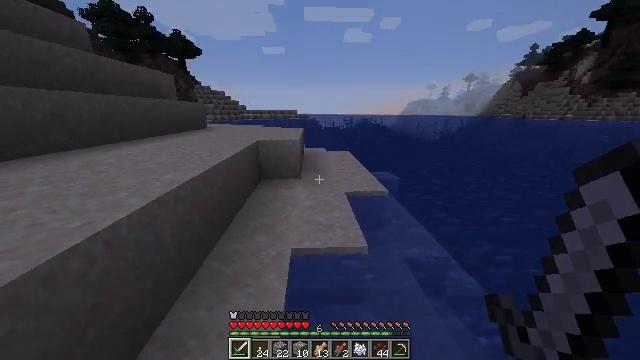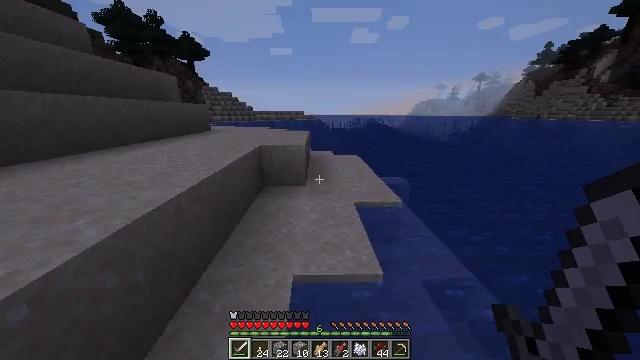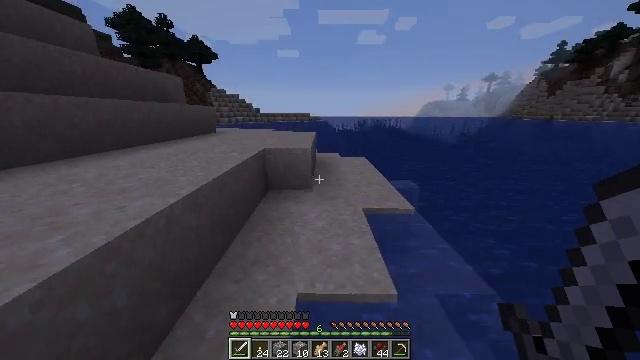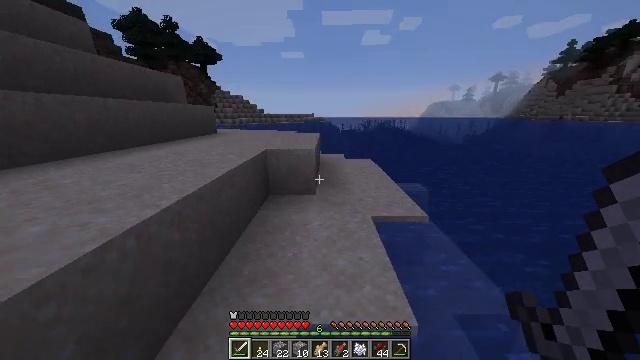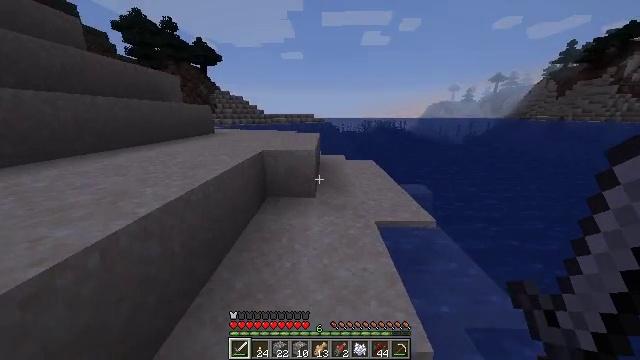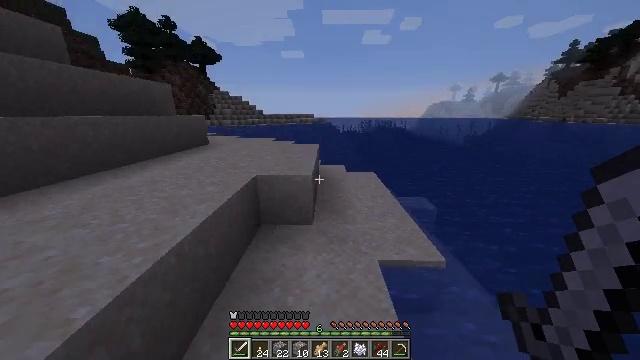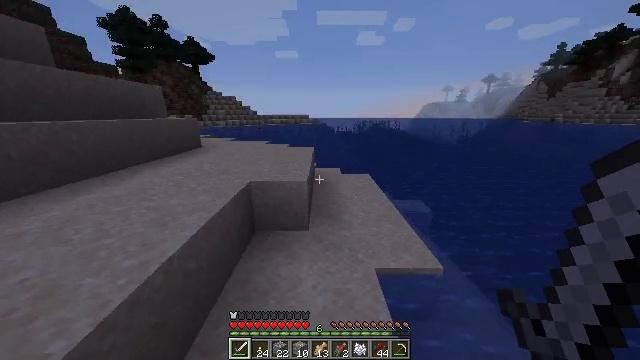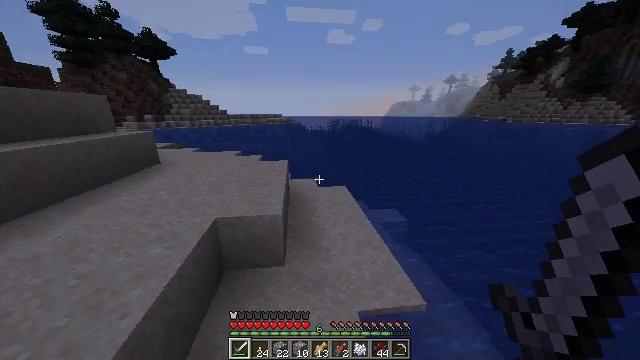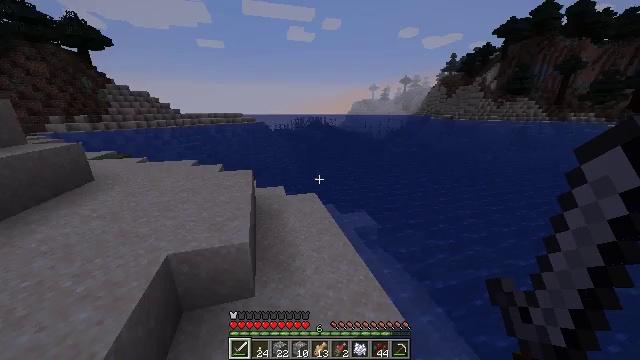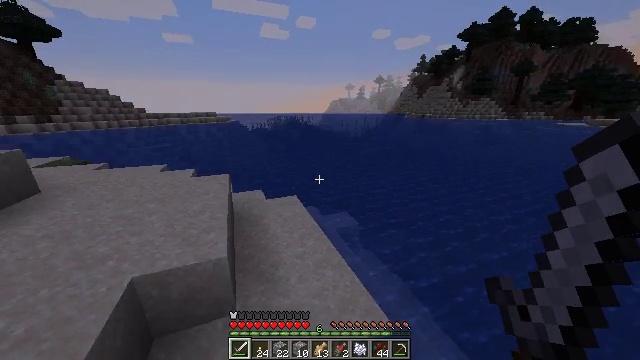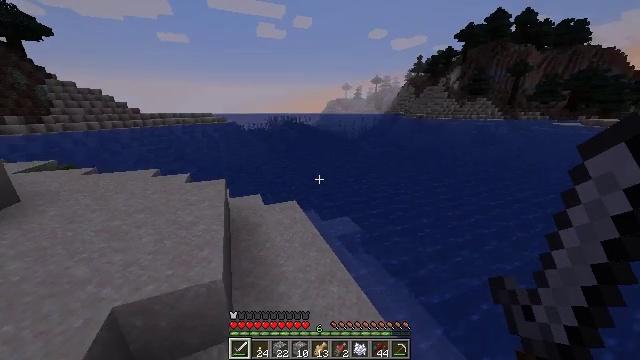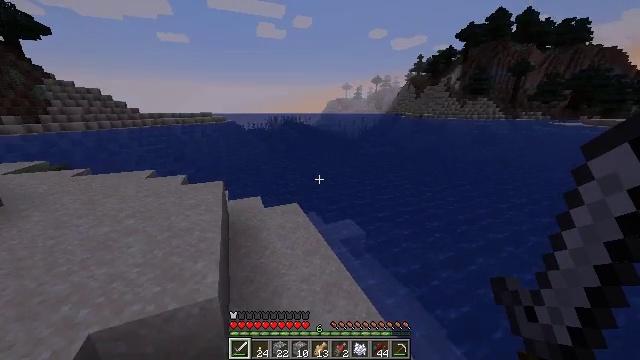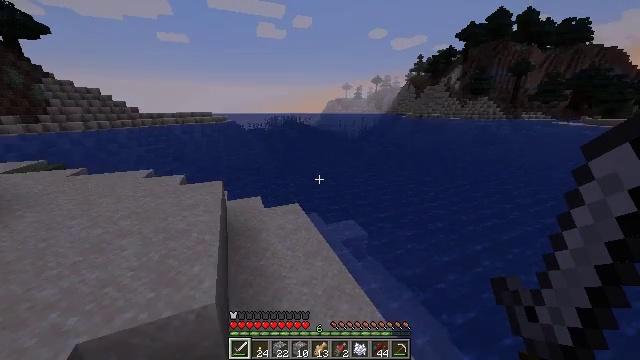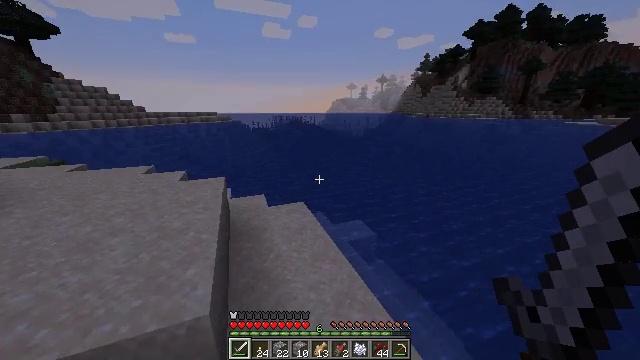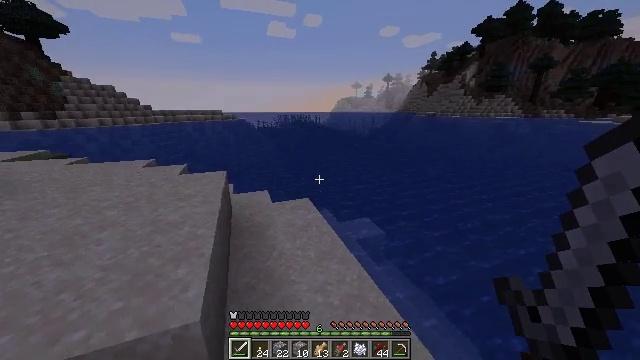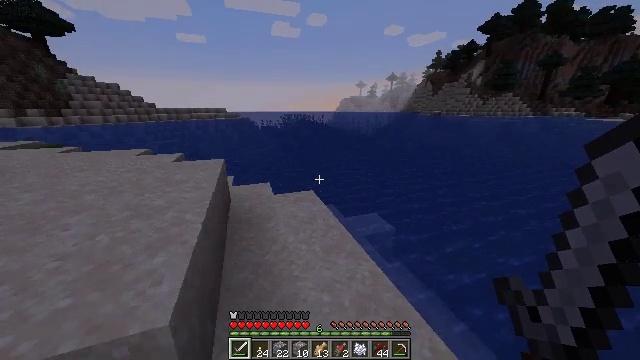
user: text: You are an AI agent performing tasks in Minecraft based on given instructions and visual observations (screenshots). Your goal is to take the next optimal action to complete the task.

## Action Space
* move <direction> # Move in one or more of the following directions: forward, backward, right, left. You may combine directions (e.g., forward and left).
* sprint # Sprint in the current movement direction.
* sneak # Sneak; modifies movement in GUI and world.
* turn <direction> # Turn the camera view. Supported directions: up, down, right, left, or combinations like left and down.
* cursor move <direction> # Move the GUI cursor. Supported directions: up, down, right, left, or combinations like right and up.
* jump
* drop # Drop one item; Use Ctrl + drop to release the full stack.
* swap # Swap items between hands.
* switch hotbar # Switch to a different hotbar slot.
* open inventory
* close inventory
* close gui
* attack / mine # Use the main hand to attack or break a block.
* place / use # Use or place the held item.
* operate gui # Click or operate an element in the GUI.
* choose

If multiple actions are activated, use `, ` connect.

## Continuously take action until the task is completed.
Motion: motion action
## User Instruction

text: Hunt a cod.
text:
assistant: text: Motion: move forward, turn left
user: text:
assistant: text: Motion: move forward, turn left
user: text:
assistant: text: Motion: move forward, turn left
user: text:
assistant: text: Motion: move forward
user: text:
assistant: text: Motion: move forward, jump
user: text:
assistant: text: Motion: move forward, turn right, jump
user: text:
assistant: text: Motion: move forward, turn right, jump
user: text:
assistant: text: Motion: move forward, turn right, jump
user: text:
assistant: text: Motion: move forward, turn right, jump
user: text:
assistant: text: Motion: move forward, jump
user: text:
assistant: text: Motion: move forward, jump
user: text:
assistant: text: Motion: move forward, jump
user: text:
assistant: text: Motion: move forward, turn left, jump
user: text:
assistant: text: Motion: move forward, turn left
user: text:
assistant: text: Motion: move forward
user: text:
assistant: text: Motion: move forward
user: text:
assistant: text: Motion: move forward
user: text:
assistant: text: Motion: move forward
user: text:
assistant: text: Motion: move forward
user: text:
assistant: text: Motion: move forward
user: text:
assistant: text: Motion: move forward
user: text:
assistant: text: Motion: move forward
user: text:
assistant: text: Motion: move forward
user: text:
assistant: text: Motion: move forward
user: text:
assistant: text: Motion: move forward
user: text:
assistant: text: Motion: move forward
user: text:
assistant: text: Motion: move forward, turn right
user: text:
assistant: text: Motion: move forward, turn right and down
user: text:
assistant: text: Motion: move forward and move left, turn right and down
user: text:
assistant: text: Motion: move forward and move left, turn right